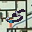
Label: 5